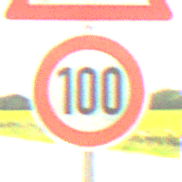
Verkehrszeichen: Geschwindigkeit100
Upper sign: ReiterLinks
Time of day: Midday
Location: Outdoor (RoadRail)
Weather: PartlyCloudy
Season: NotSpecified
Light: Natural